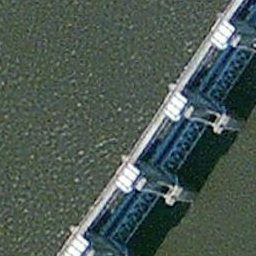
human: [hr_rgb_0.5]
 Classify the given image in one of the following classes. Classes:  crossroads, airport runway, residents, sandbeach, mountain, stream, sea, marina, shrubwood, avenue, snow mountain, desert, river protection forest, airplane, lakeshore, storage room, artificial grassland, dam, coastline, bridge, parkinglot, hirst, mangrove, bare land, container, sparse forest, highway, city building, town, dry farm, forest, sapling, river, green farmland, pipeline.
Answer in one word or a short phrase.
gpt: dam